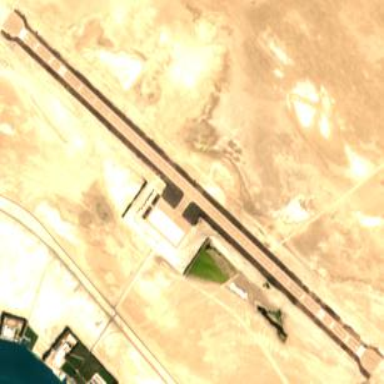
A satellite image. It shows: Asphalt runway at the airport.